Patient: sex M, age 57
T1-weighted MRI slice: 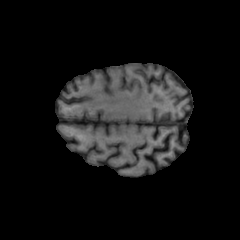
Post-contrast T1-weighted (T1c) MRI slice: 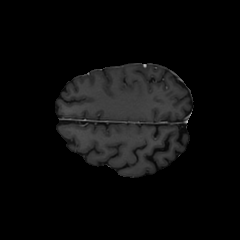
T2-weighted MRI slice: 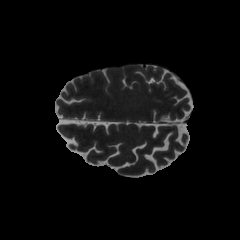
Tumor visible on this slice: no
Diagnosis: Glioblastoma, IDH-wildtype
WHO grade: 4